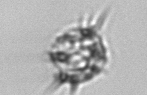
Label: Dictyocha